Question: So I made my iPhone app universal, it created a new mainWindow xib file for the iPad, and it has a UINavigation Controller which works fine. I want to use a UISplit Screen Controller and put the rootview as the bigger view. I tried doing this but it didn't work and I just ended up with rootview with no navbar and no split screen.
In appDidFinisLaunching, I have:
'''
- (BOOL)application:(UIApplication *)application didFinishLaunchingWithOptions:(NSDictionary *)launchOptions
{
// if (NSClassFromString(@"UISplitViewController") != nil && UI_USER_INTERFACE_IDIOM() == UIUserInterfaceIdiomPad)
// {
// self.window.rootViewController = self.splitViewController;
// }
// else
// {
// self.window.rootViewController = self.navigationController;
// }
self.window.rootViewController = self.navigationController;
[self.window makeKeyAndVisible];
return YES;
}
'''
My "RootViewController" is a UIView Subclass with a UITableView Object.
And this is what my IB currently looks like:

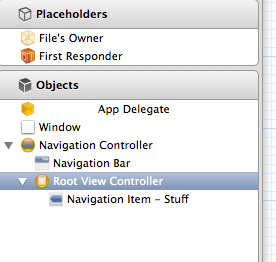
Answer: Apple' UISplitScreenController container object is always the root.
This contains a master viewController and a detail viewController.
The Detail is effectively the child and is the larger of the two.
You cannot do what you are trying to do - at least not with Apple's splitViewController.
From Ios5 you will be able to write your own containers though.
Alternatively, you could also look at MGSplitViewController:
<URL>